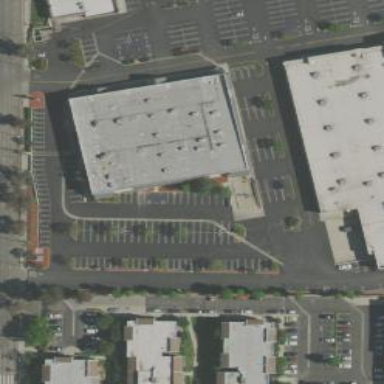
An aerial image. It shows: Commercial building housing department store.